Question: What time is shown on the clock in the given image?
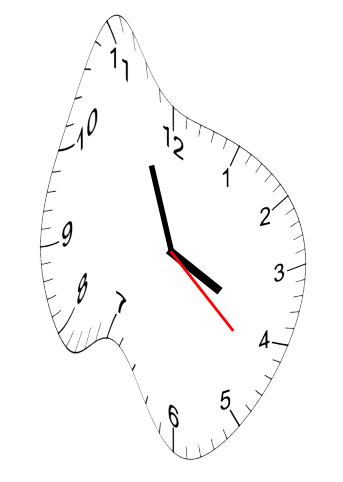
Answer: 03:56:22